Current action and preconditions to check: path_clear

Your task: For each precondition in the list above, predict whether it will hold at this action.

Consider the current scene as observed from the mobile robot's camera, and analyze the predicted future states of all dynamic agents (e.g., people, animals, vehicles, or any moving entities) within the NEXT SECOND.

IMPORTANT: Only answer "very likely" if you are absolutely certain—based on strong, clear evidence—that a dynamic agent will violate the precondition in the predicted future state. Do NOT answer "very likely" for unlikely, ambiguous, or low-probability risks.

Ask yourself for each precondition: Is there a high probability, with clear and convincing evidence, that the predicted future states of any dynamic agent will interfere with the predicted future state of the currently executing action within the NEXT SECOND, causing that precondition to fail?

Assess the risk level based on these predictions. Use "likely" or "very likely" if motions create a clear risk of interference.

Use "neutral" or "improbable" if agents are nearby but their predicted paths are clearly diverging or non-conflicting.

Failure Risk Categories: "very improbable", "improbable", "neutral", "likely", "very likely"

Answer Format: Output ONLY the probability_of_failure value from these categories: "very improbable", "improbable", "neutral", "likely", "very likely"

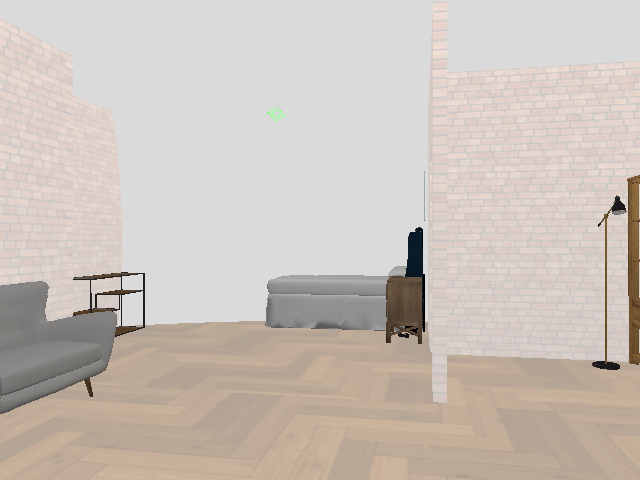

Answer: very improbable